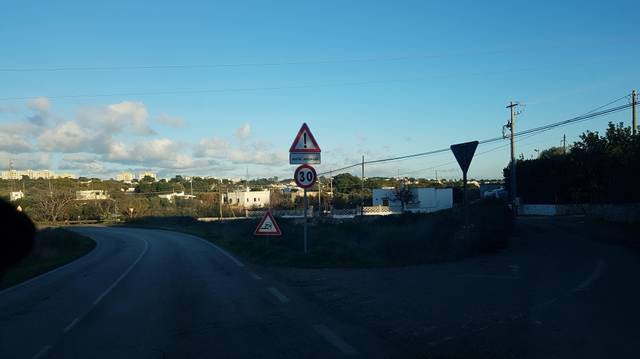
Region: Italy
Coordinates: 40.716, 17.561